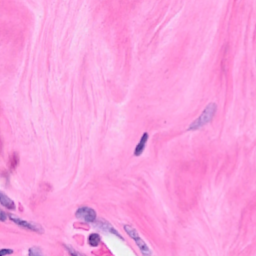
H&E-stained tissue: Breast